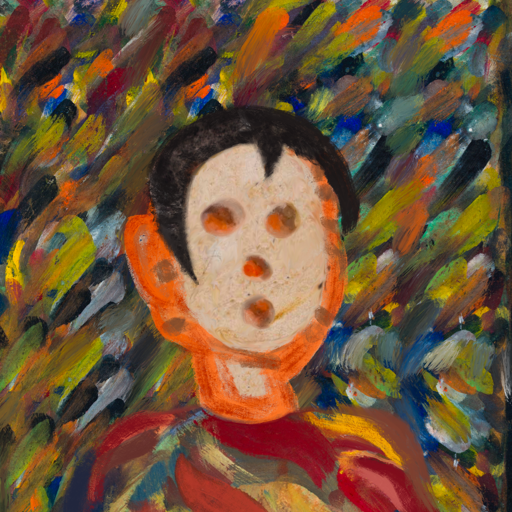
Background: An_Impression, Head And Neck Front: Rupkatha, Face Front: Rupkatha, Bust: Mother_And_Son_Son, Hair Front: Roy_Bahadur, Head Accessory: Blank, Second Necklace: Blank, Necklace: Blank, Baby: Blank